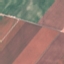
Land use / land cover: AnnualCrop